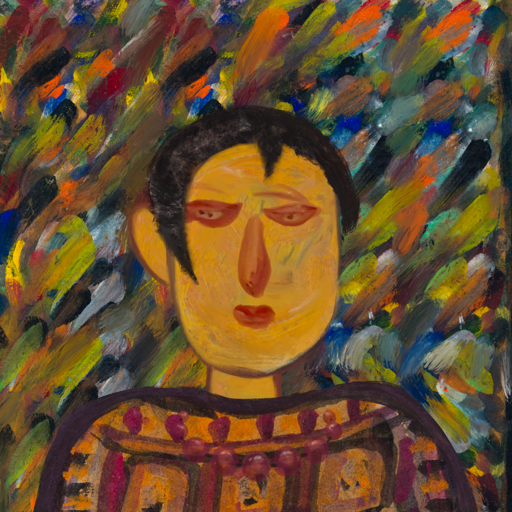
Background: An_Impression, Head And Neck Front: After_Raid, Face Front: Pious_Lady, Bust: Doll, Hair Front: Roy_Bahadur, Head Accessory: Blank, Second Necklace: Blank, Necklace: Irani_2, Baby: Blank